Question: I am working on a asp.net mvc 3 application. I'm showing data from a database using table. basically the table has 4 columns but in certain cases there could be 2 or even 1 single column for the entire row. By using 'if' statements I can catch those cases and manage them properly (using colspan to be more specific) and thus I can keep the structure of my table clean. However there is a default behaviour which I would really like to change (if possible) with some CSS.
When I have two columns on a row I would like each column to take exactly 50% from the whole width of the row. To make myself more clear, here is what I see now :

At the very bottom, actually this is also the end of the table but still a row from the same table the two strings 'Sign in here'. As you can see the left one is taking a lot less space than the right one. At the begining I was using different tables to manage this kind of stuff but I would really want to keep everything in one table and just adjust the width of the cells on current row where necessary. I can determine this row, I can attach some class to it, I just don't know what CSS to use to make each cell occupy the same space (And of course is it possible to do this at all)
P.S
Sorry, this is the code (Razor) that I use in my view to render this row :
'''
<tr>
@if (!string.IsNullOrEmpty(Model[0][0].FieldValue))
{
<td colspan="2">
@Html.DisplayFor(x => x[0][0].FieldValue)
</td>
}
else
{
<td colspan="2">
Sign in here
</td>
}
@if (!string.IsNullOrEmpty(Model[1][0].FieldValue))
{
<td colspan="2">
@Html.DisplayFor(x => x[1][0].FieldValue)
</td>
}
else
{
<td colspan="2">
Sign in here
</td>
}
</tr>
'''
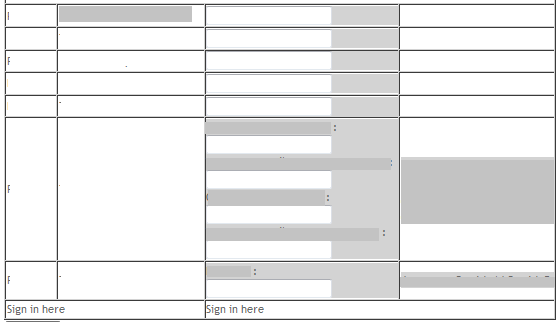
Answer: Without any additional styles, a HTML table will structure it's cell widths as far as is possible to accommodate the data in the entire column. There isn't any way of styling the width of cells specifically from one row to the next.
So, if you want to get two cells to fall exactly 50% each (whereas the cells for the other rows - where these cells are used - aren't equal-width), your best bet would be to inject an additional table (within the whatever the parent colspan is) with one row, two columns, each set to 50% width.
I'm sure you can extract this would into your current logic (and an external CSS file) but the resultant markup would look something like:
'''
<td colspan="x">
<table>
<tr>
<td style="width:50%">cell content here</td>
<td style="width:50%">cell content here</td>
</tr>
</table>
</td>
'''